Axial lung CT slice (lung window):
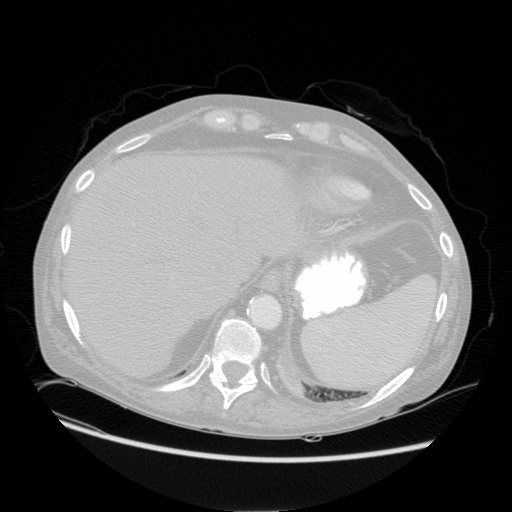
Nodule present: no